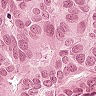
Metastatic tissue present: yes